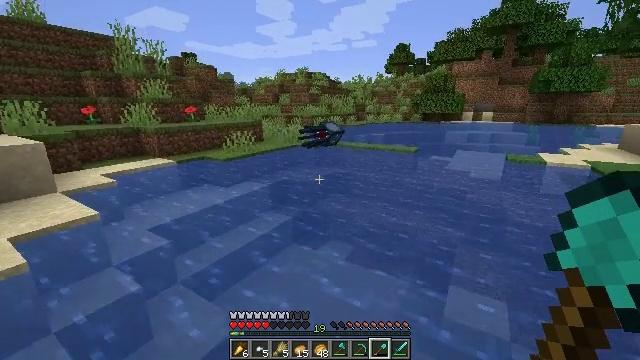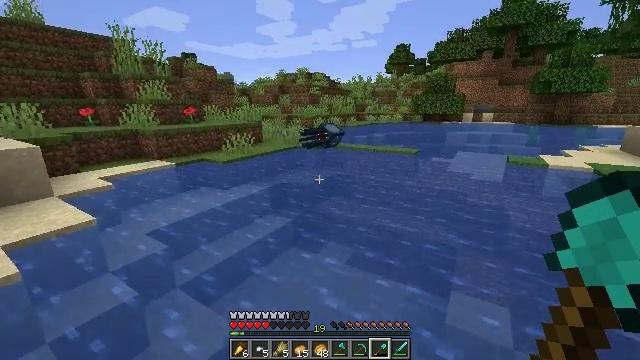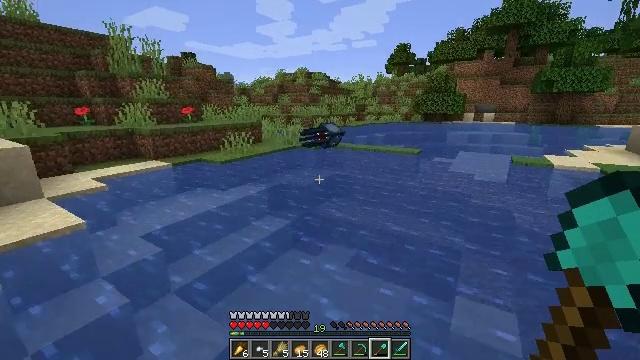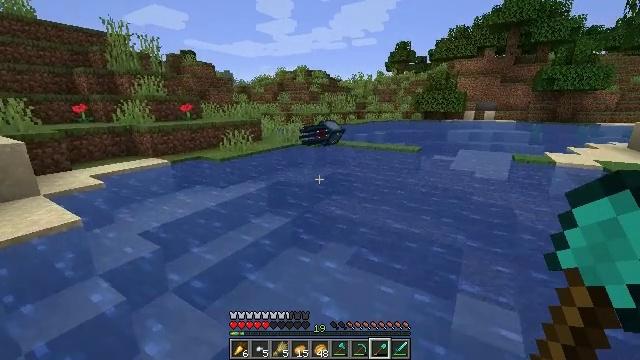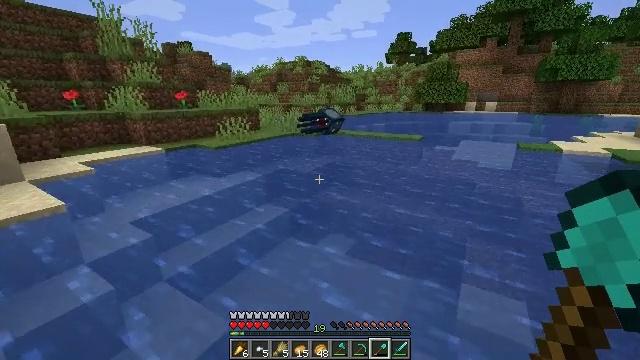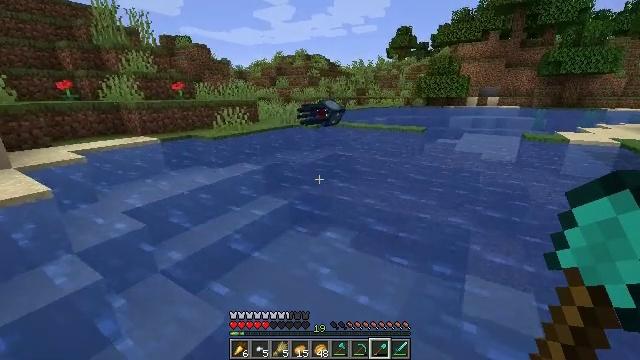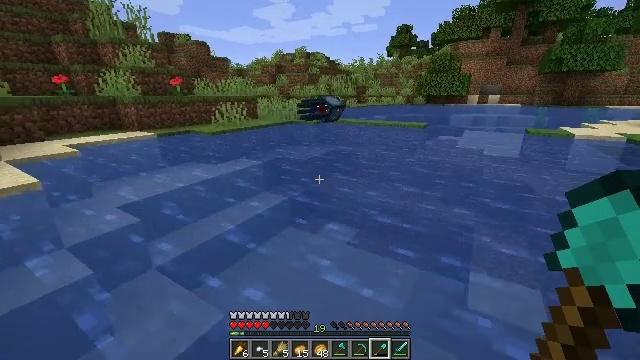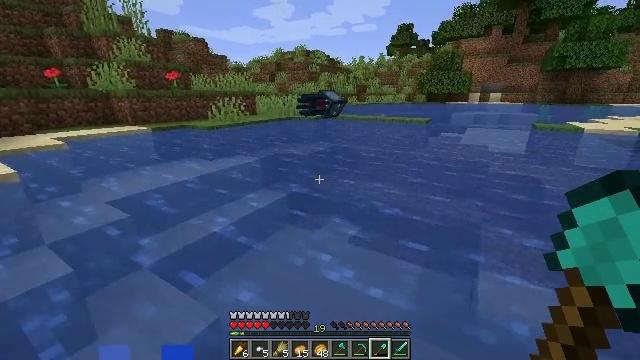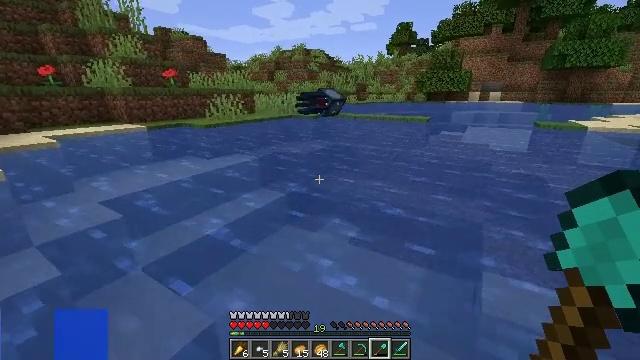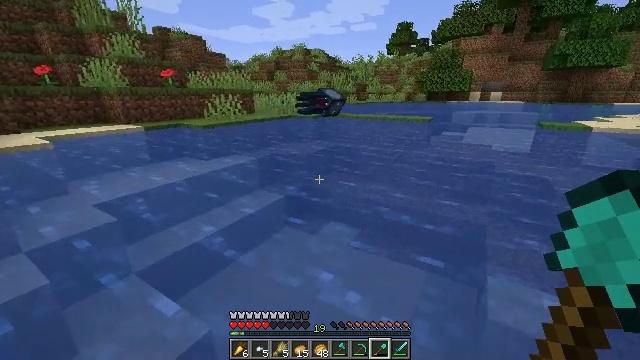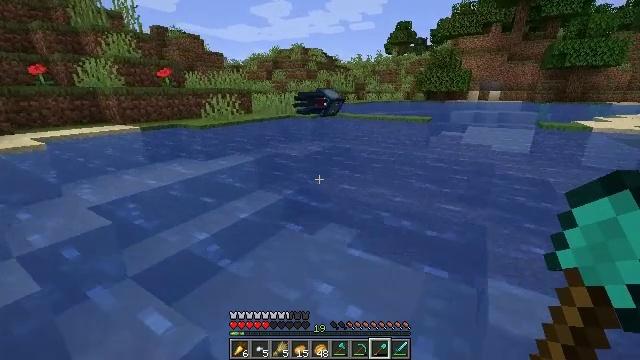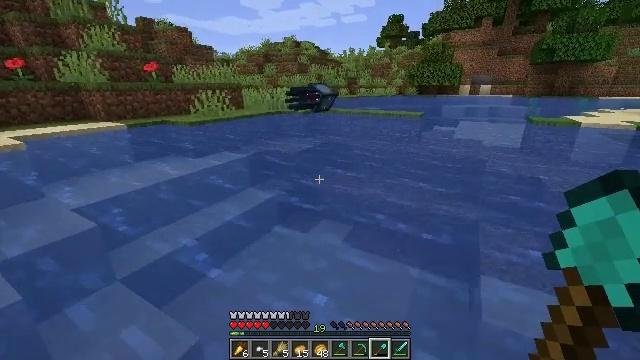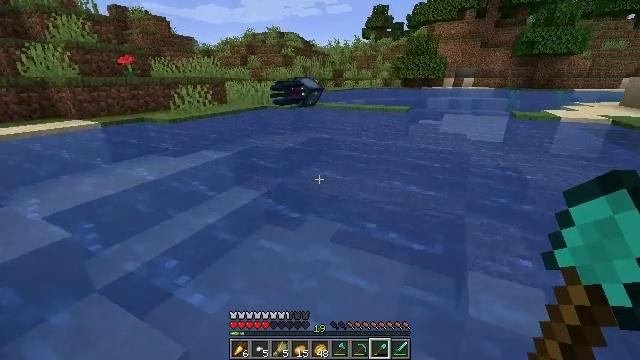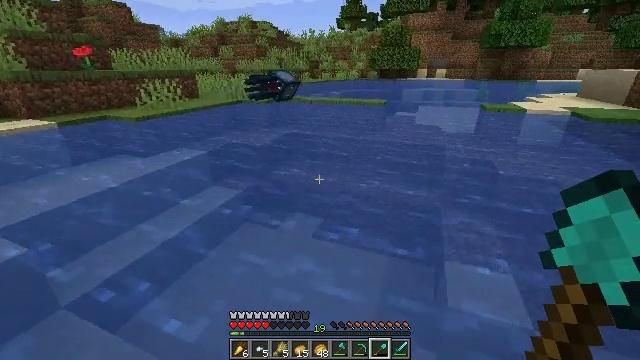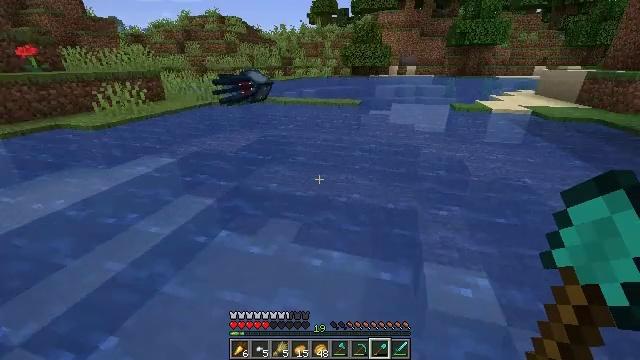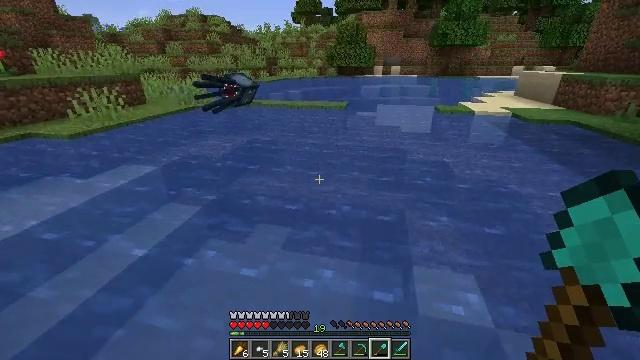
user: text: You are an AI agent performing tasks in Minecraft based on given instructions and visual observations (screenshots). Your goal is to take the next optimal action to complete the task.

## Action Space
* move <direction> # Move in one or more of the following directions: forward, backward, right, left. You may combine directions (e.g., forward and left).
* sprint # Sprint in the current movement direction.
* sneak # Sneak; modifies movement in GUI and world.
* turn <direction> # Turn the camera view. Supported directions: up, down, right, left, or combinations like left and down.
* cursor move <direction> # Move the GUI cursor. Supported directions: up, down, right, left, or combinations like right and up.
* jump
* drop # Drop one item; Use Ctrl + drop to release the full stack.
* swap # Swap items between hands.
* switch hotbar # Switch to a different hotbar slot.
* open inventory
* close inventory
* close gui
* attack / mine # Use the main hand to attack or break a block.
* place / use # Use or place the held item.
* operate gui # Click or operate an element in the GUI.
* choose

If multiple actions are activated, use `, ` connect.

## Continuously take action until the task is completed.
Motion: motion action
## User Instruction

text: Dig up clay found underwater.
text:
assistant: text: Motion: move forward, jump
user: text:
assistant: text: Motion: move forward, jump
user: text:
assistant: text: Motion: move forward, jump
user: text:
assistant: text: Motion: move forward, turn down, jump
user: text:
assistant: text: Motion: move forward, jump
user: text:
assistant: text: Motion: move forward, sprint, jump
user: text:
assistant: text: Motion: move forward, sprint, jump
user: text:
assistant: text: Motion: move forward, sprint, jump
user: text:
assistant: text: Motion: move forward, sprint, jump
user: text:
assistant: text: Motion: move forward, jump
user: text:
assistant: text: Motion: move forward, turn right and down, jump
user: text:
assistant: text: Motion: move forward, turn right and down, jump
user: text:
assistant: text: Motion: move forward, turn right and down, jump
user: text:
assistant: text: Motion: move forward, turn right, jump
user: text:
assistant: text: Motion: move forward, turn right, jump
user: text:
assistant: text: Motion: move forward, jump
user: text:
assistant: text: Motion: move forward, jump
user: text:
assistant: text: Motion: move forward, sprint, turn right, jump
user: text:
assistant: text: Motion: move forward, sprint, turn right, jump
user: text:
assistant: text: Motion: move forward, sprint, jump
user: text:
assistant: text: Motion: move forward, sprint, jump
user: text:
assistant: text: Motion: move forward, jump
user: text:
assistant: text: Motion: move forward, jump
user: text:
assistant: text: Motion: move forward, turn right, jump
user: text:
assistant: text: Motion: move forward, jump
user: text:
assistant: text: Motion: move forward, jump
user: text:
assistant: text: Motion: move forward, sprint, jump
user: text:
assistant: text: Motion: move forward, sprint, jump
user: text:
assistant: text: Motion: move forward, sprint, turn right, jump
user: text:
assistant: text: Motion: move forward, sprint, turn right, jump